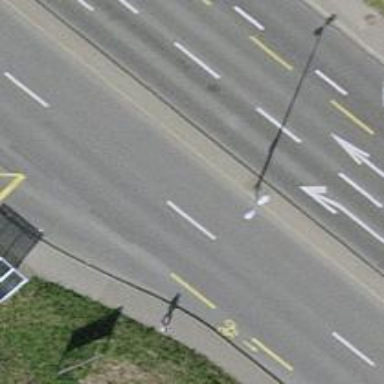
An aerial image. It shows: Secondary road with asphalt surface.